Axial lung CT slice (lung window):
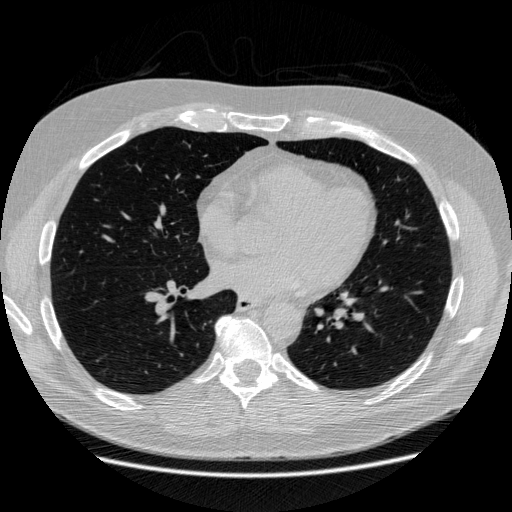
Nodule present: no